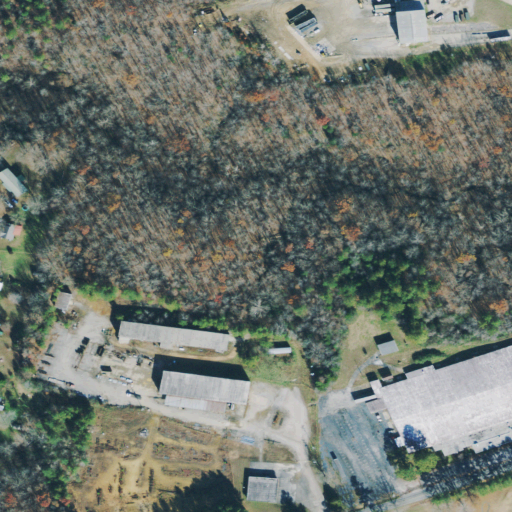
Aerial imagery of ridge(s) in Tennessee named Harrington Ridge containing deciduous forest, high intensity development, medium intensity development, pasture, mixed forest, barren land, low intensity development, and open development